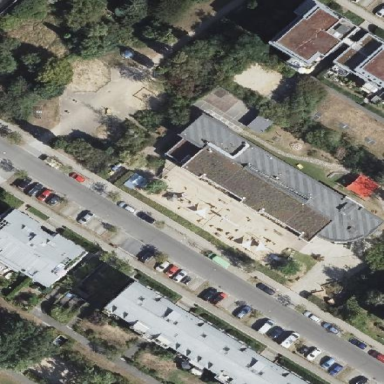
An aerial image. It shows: Kindergarten surrounded by fence.